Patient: sex M, age 61
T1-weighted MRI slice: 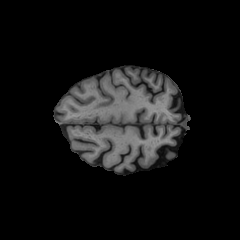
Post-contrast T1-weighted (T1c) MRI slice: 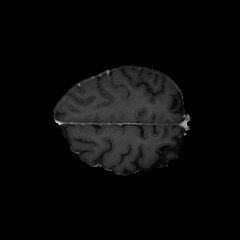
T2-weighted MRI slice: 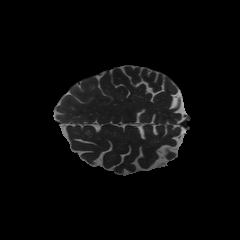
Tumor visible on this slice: no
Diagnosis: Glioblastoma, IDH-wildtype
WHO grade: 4